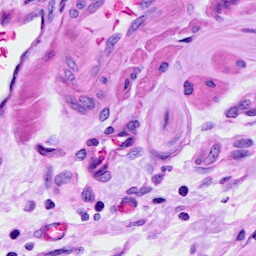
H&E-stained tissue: Ovarian